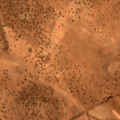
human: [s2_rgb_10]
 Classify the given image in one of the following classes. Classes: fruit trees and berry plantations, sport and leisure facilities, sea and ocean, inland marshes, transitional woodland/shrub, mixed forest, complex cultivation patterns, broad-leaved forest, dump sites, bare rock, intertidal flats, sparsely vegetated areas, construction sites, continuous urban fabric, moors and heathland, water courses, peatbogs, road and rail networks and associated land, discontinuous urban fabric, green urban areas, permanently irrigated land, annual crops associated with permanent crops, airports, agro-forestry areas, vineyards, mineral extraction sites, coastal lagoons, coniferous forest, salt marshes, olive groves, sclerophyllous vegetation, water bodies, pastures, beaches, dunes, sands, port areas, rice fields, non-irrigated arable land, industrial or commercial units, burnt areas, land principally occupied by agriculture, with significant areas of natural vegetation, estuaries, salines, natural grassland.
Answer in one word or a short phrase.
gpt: pastures, agro-forestry areas